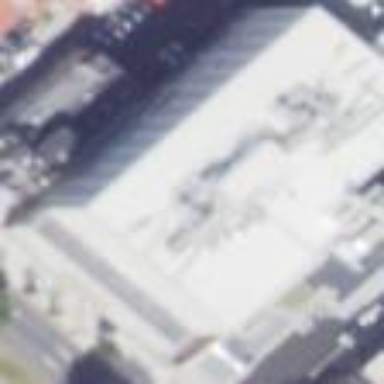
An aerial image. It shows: Commercial building.